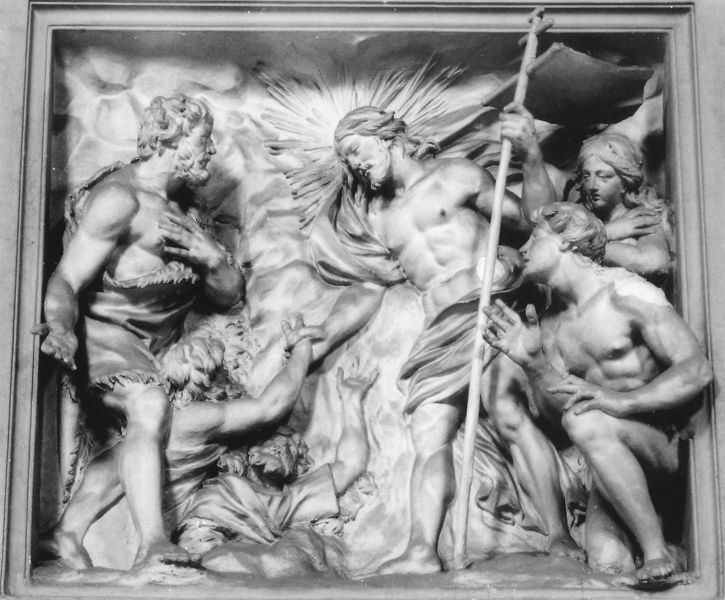
Titel: Christus rettet die Seelen der Verdammten
Künstler: Giovan Francesco de Rossi
Standort: Rom, S. Giovanni in Laterano (EU - I - Latium)
Schlagwörter: feuer, hand, körper, nackt, frau, licht, marmor, männer, weiss, ornament, bart, rahmen, stein, haare, relief, stab, banner, muskeln, foto, griff, barfuss, strahlen, kranz, heiligenschein, christus, jesus, gips, jünger, strahlenkranz, vrhistus